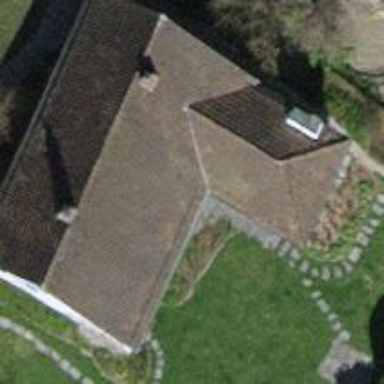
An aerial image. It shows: Building with tiled roof.